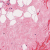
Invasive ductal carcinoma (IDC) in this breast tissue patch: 0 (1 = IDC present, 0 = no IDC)